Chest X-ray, PA view. Patient: 60 years old, sex M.
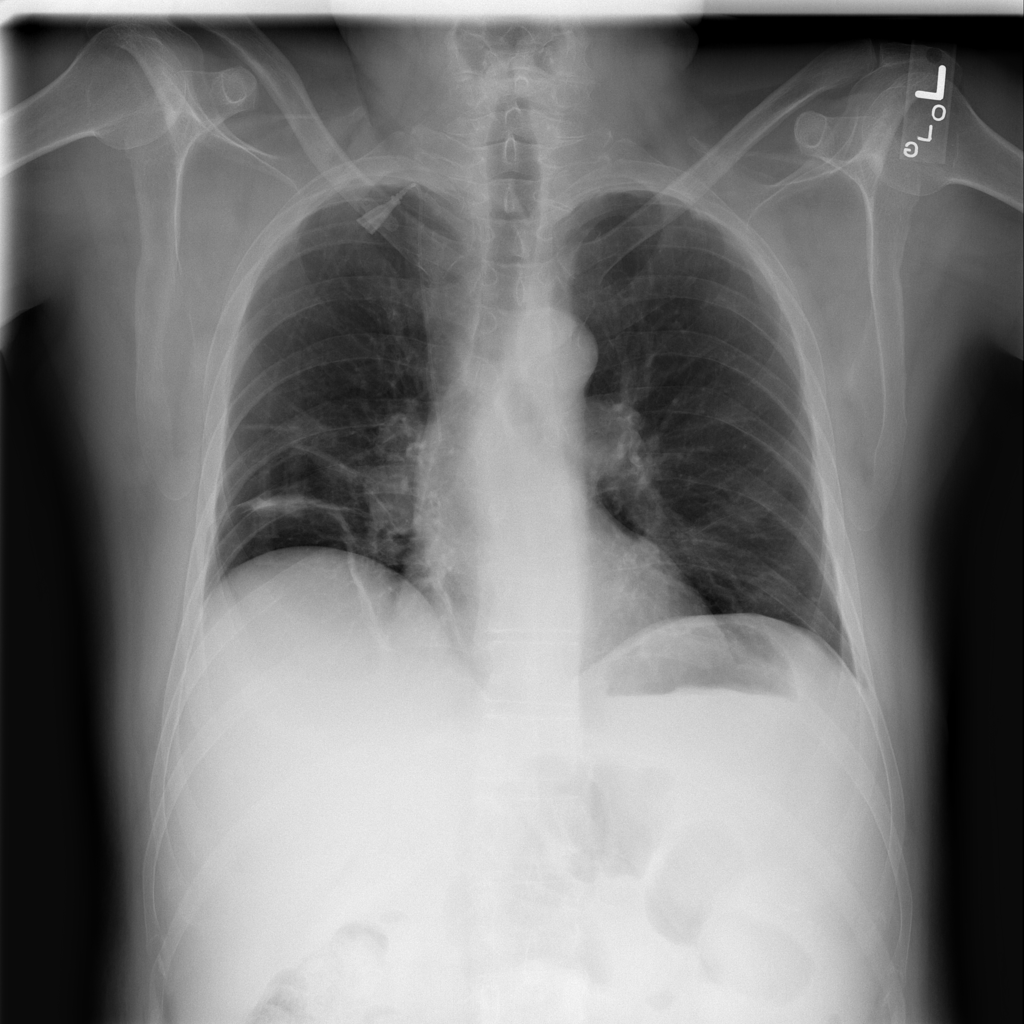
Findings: Atelectasis